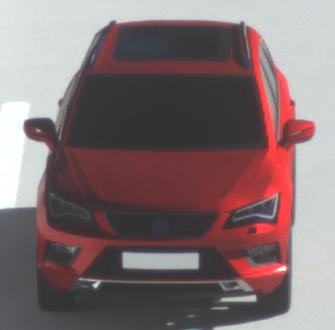
Make: SEAT
Model: Ateca 1.0 TSI Ecomotive
Detailed model: Ateca (5FP)
Model produced from: 2016/08
Model produced until: 2018/08
Doors: 5
Color: red
Road condition: dry road
Daytime: morning or afternoon
Contrast: high contrast